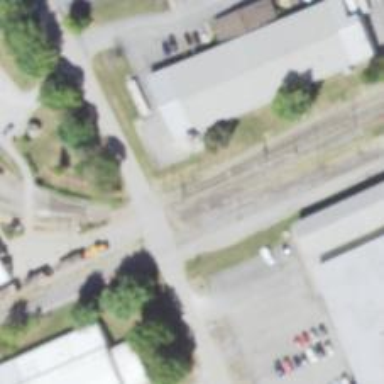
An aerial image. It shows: Preserved railway with electrified contact lines.